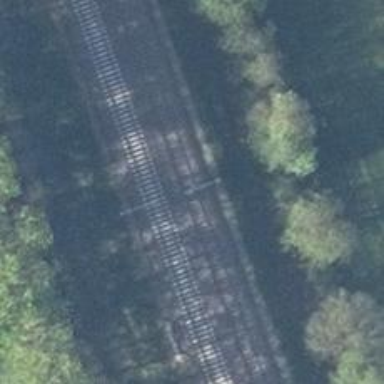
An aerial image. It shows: Railway milestone with catenary mast.